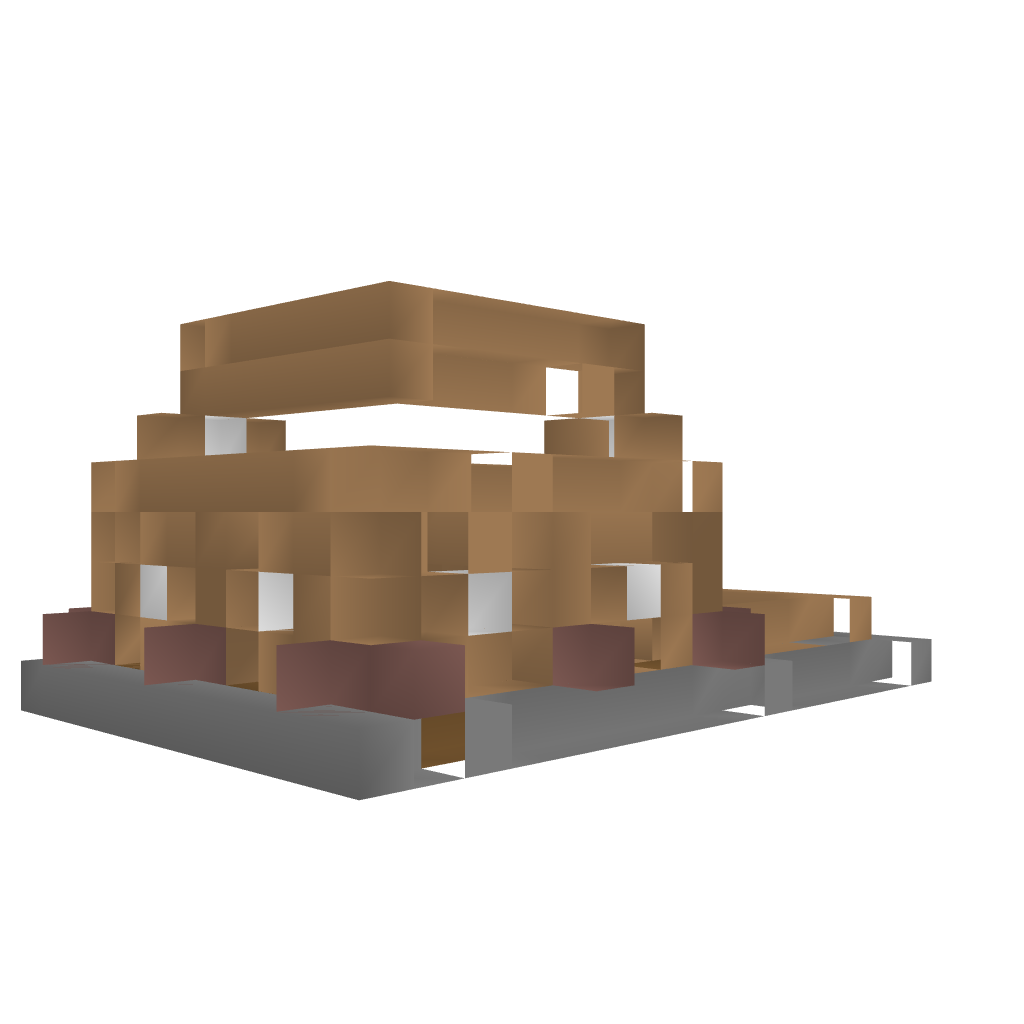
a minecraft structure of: Medieval farmer house bad low quality